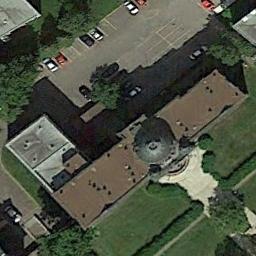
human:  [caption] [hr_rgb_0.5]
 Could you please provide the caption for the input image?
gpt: A brown rectangular roof with a gray domed church on the main house surrounded by trees, Roads and cars .

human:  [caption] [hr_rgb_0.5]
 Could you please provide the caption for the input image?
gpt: The church with a circular roof is between a parking lot and the grass .

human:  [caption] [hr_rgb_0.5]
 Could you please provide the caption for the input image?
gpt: The church with a circular pointed tower and the rest of the church has some brown roofs .

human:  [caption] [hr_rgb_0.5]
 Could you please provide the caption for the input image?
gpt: This is a church with many trees around it .

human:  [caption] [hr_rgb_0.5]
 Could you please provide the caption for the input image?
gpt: A church with a black round roof is beside lawns and a parking lot .